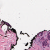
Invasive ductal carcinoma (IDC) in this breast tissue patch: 0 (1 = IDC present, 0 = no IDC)